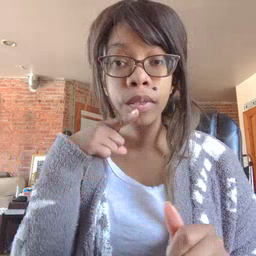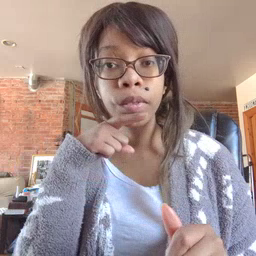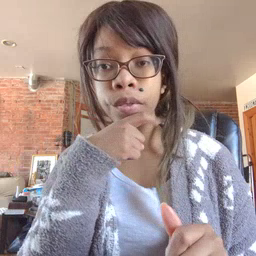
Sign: cereal